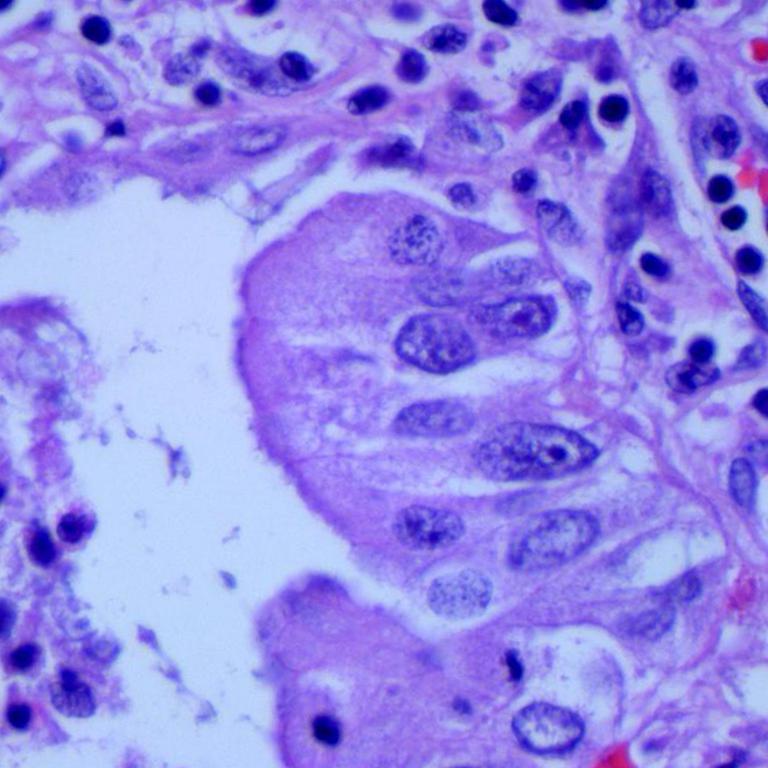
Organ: lung
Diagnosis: adenocarcinomas